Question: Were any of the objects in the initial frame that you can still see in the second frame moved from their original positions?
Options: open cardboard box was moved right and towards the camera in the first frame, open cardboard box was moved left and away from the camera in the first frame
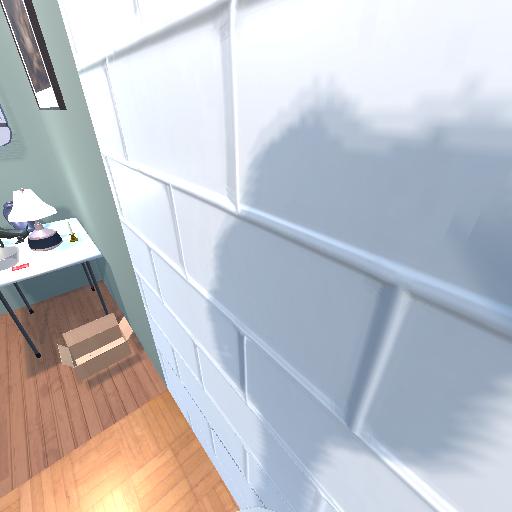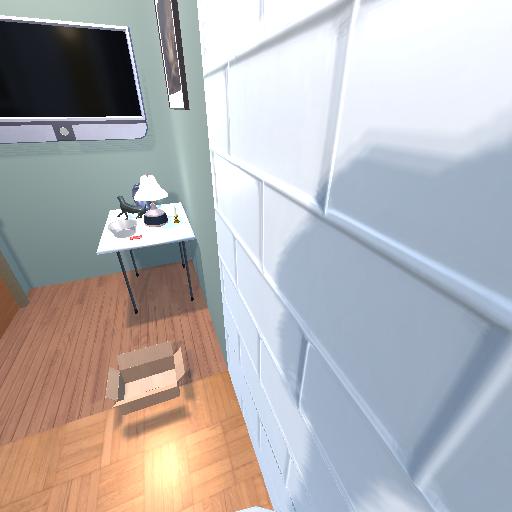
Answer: open cardboard box was moved right and towards the camera in the first frame